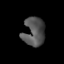
Tissue: skin
Cell type: Fibroblasts
Senescence score: 0.8265
Nuclear area (px): 596
Mean DAPI intensity: 83.785